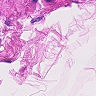
Metastatic tissue present: no